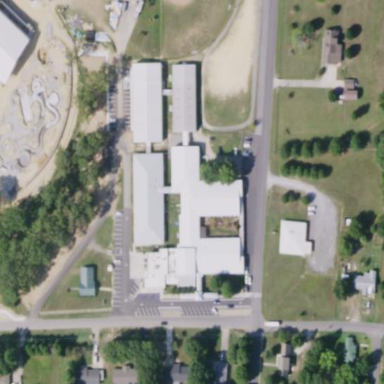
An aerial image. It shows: School building.